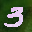
Label: 3